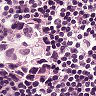
Metastatic tissue present: yes